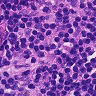
Metastatic tissue present: no